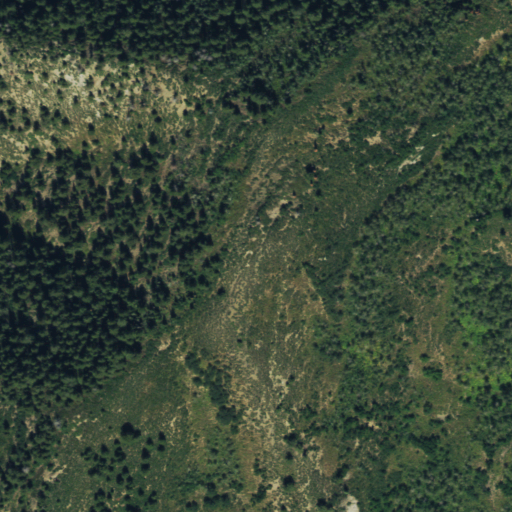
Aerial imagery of mountain in Colorado named Prospect Point containing deciduous forest, evergreen forest, shrub, and mixed forest